Question: What will happen if I create an Extension method (EM) with same signature as a native method.
I created an Extension Method
'''
public static class EM
{
public static void ForEach<T>(this List<T> enu, Action<T> action)
{
foreach (T item in enu)
action(item);
}
}
'''
Now since List also has a function with same signature
'''
public void ForEach(Action<T> action);
'''
so for List I did
'''
List<Label> re = new List<Label>();
re.ForEach(x => Foo(x));
'''
This compiles and runs but it does not call my EM and instead calls its native method. I am sure it will not show that there are 2 overloads since for overloading there has to be some change in signtaure

Q1. Why is this happening?
Q2. If there were more parameters, then i could have changed parameter order and called it. But how do I make him call my EM with same number of parameters (This is a very simple Explaination of my problem. My EM could have been a complex one)?
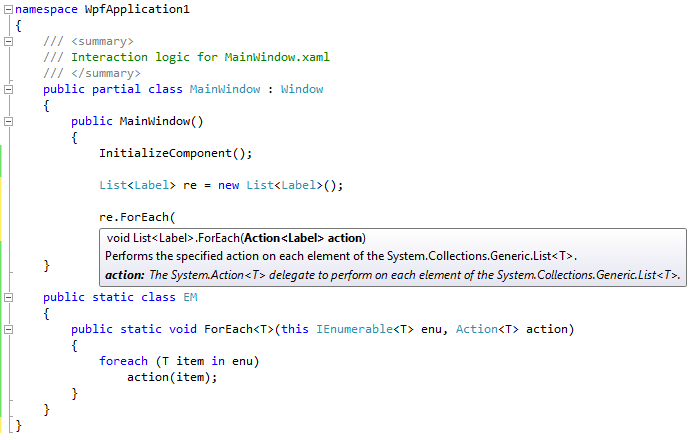
Answer: C# will always call the method on the class instead of calling the extension method. I suggest adding something to the name of the method to distinguish it. I personally use Ex at the end because it is short and reminds me that it is an extension method.
'''
public static class EM
{
public static void ForEachEx<T>(this List<T> enu, Action<T> action)
{
foreach (T item in enu)
action(item);
}
}
'''